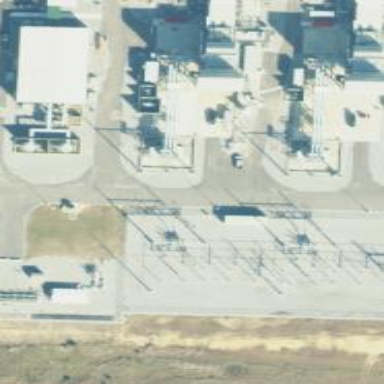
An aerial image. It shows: Switch for power supply.